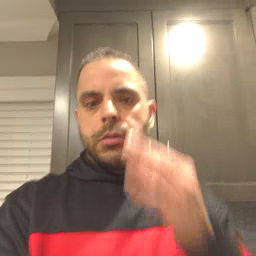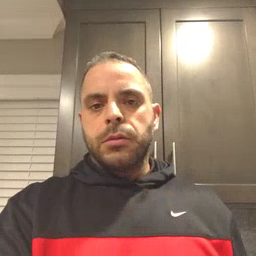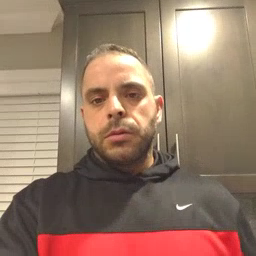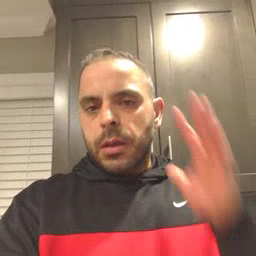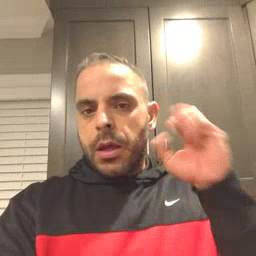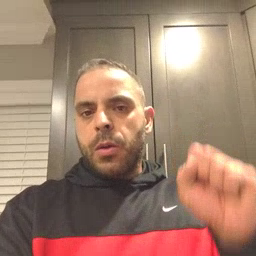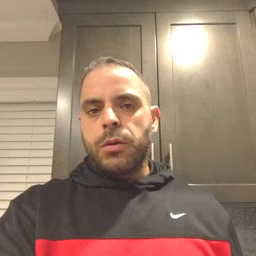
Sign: loud